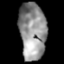
Tissue: lung
Cell type: Epithelial cells
Senescence score: 0.2253
Nuclear area (px): 1502
Mean DAPI intensity: 145.79